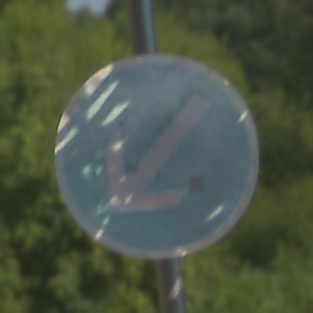
Verkehrszeichen: VorgeschriebeneVorbeifahrtLinks
Umgebung: Outdoor, Nature
Tageszeit: MorningAfternoon
Wetter: PartlyCloudy
Licht: Natural
Jahreszeit: NotSpecified
Kontrast: HighContrast